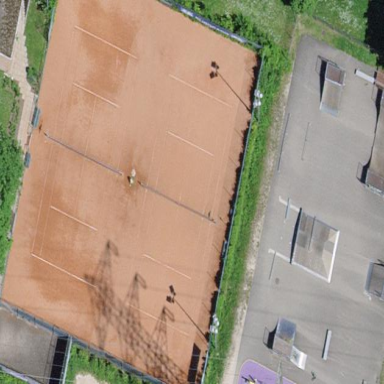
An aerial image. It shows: Asphalt pitch for leisure land activities.